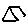
Label: triangle